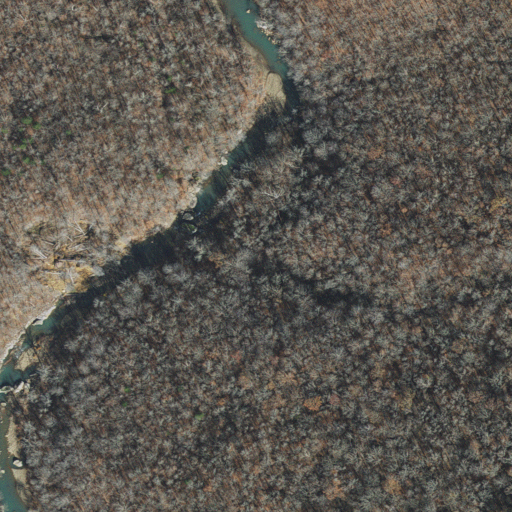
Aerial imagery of valley in Arkansas named Little Pine Hollow containing deciduous forest, pasture, and woody wetlands